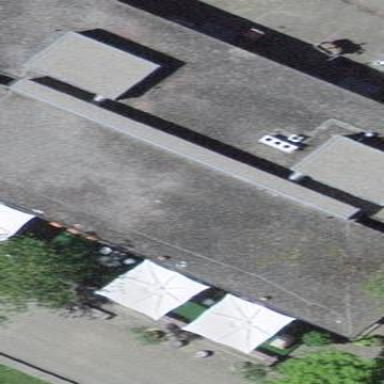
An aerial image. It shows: Restaurant in building.